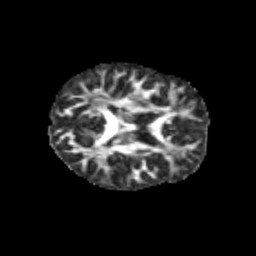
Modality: FA
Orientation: axial
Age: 9
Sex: female
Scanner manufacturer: siemens
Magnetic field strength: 3 T
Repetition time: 3.8 s
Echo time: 0.07 s